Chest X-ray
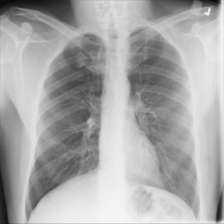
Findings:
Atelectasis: negative
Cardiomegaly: negative
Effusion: negative
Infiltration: negative
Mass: negative
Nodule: negative
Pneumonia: negative
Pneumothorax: negative
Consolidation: negative
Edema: negative
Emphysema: negative
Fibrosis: negative
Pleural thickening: negative
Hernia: negative